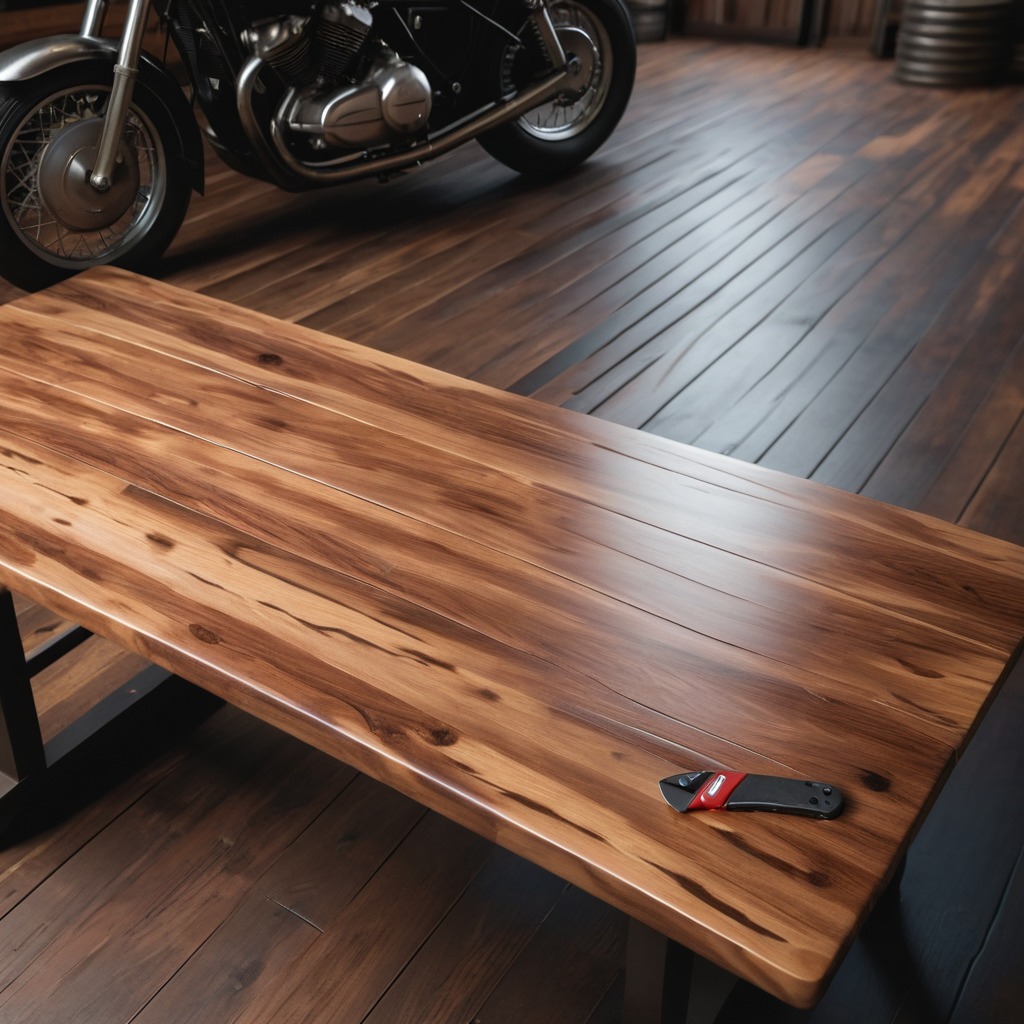
A utility knife is lying on an oil-spilled wooden table in a vintage motorcycle garage.